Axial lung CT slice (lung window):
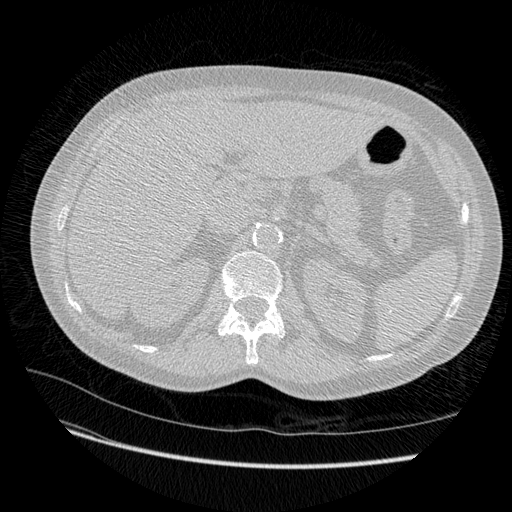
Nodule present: no